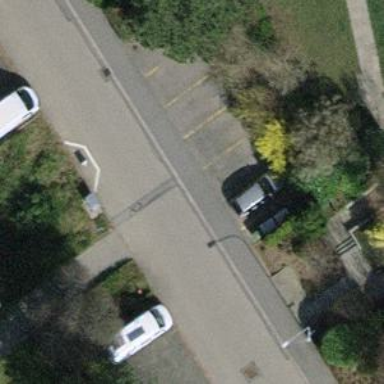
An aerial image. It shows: Kerb barrier.